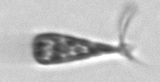
Label: Licmophora